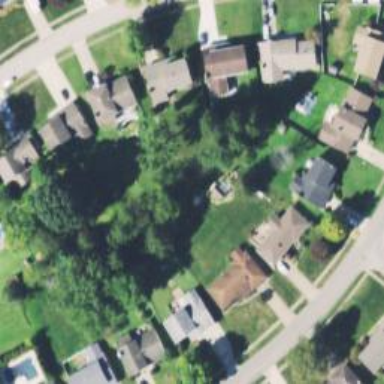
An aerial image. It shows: Neighborhood.